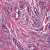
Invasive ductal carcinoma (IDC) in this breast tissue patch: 1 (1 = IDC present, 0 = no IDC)